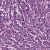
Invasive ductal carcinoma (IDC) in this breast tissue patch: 1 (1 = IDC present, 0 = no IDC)